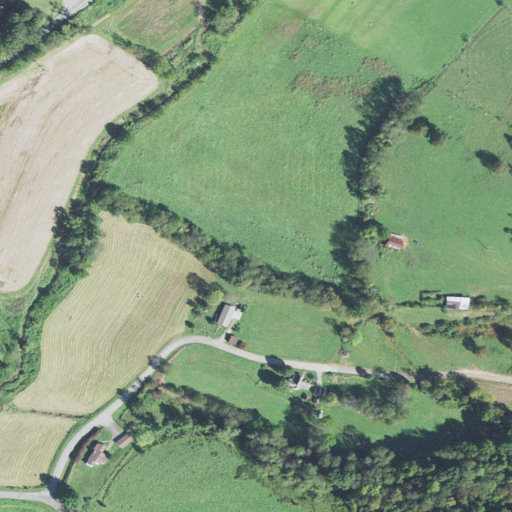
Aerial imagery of valley in North Carolina named Peewee Cove containing pasture, open development, deciduous forest, and mixed forest